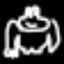
Label: frog